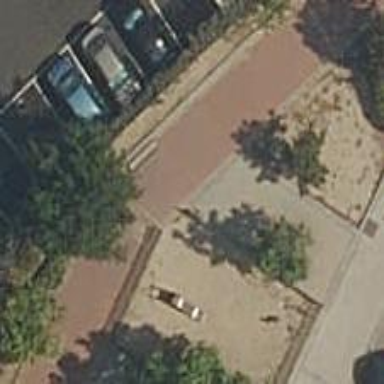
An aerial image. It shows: Pedestrian road.